Question: In any application the add/edit will be comparatively having lesser inputs. I have seen that the application, esp., calendar, are using clever strategy to show these as simple dialog, so that the user may not notice that there is empty space in the designed form
As shown below

My question is, how to make it happen?
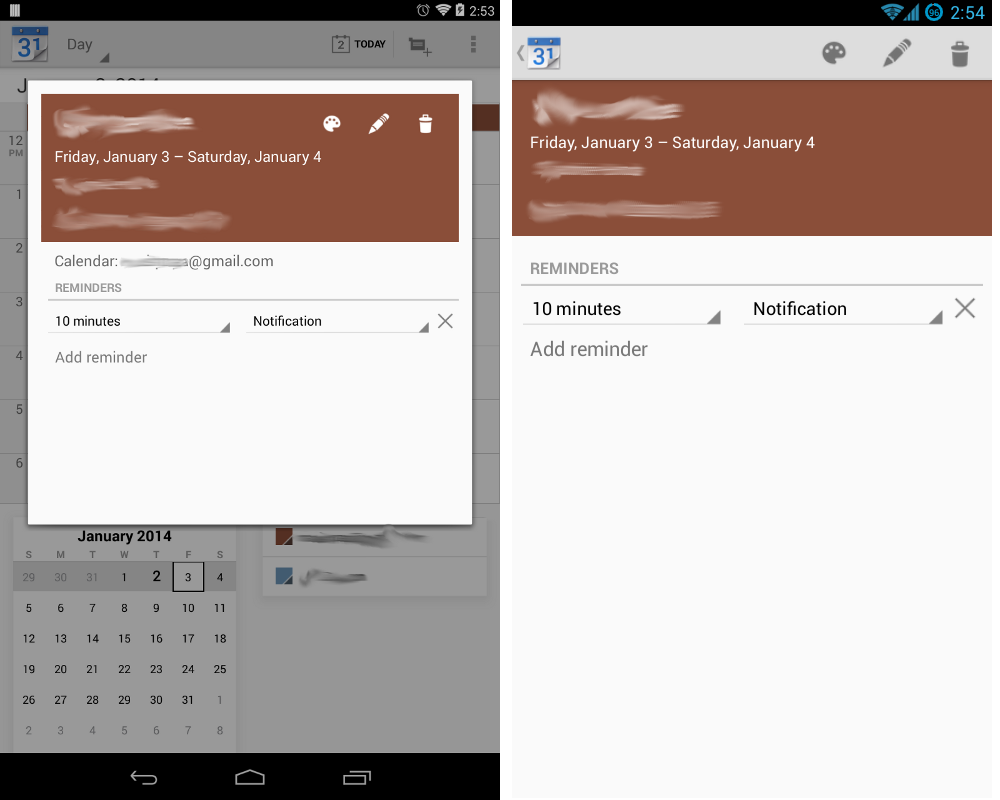
Answer: What I'm doing is I extend DialogFragment:
'''
public class AboutFragment extends DialogFragment { ... }
'''
I also have an activity that contains that fragment. And when the dialog/activity needs to be called, this method decides how to display it:
'''
public static void showAbout(Activity parent) {
if (isTablet) {
AboutFragment aboutFragment = AboutFragment.newInstance();
aboutFragment.setStyle(DialogFragment.STYLE_NORMAL, R.style.DialogTheme);
DialogUtils.showDialog(parent, aboutFragment);
} else {
Intent aboutIntent = new Intent(parent, AboutActivity.class);
parent.startActivity(aboutIntent);
}
}
'''
How to decide whether it is a tablet, is totally up to you.
This technique is explained in the <URL>.